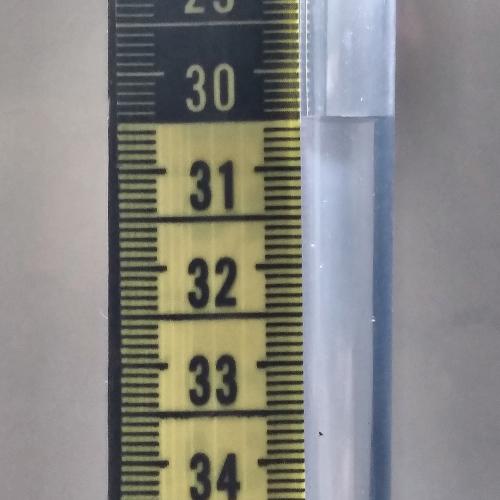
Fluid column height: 30.5 cm